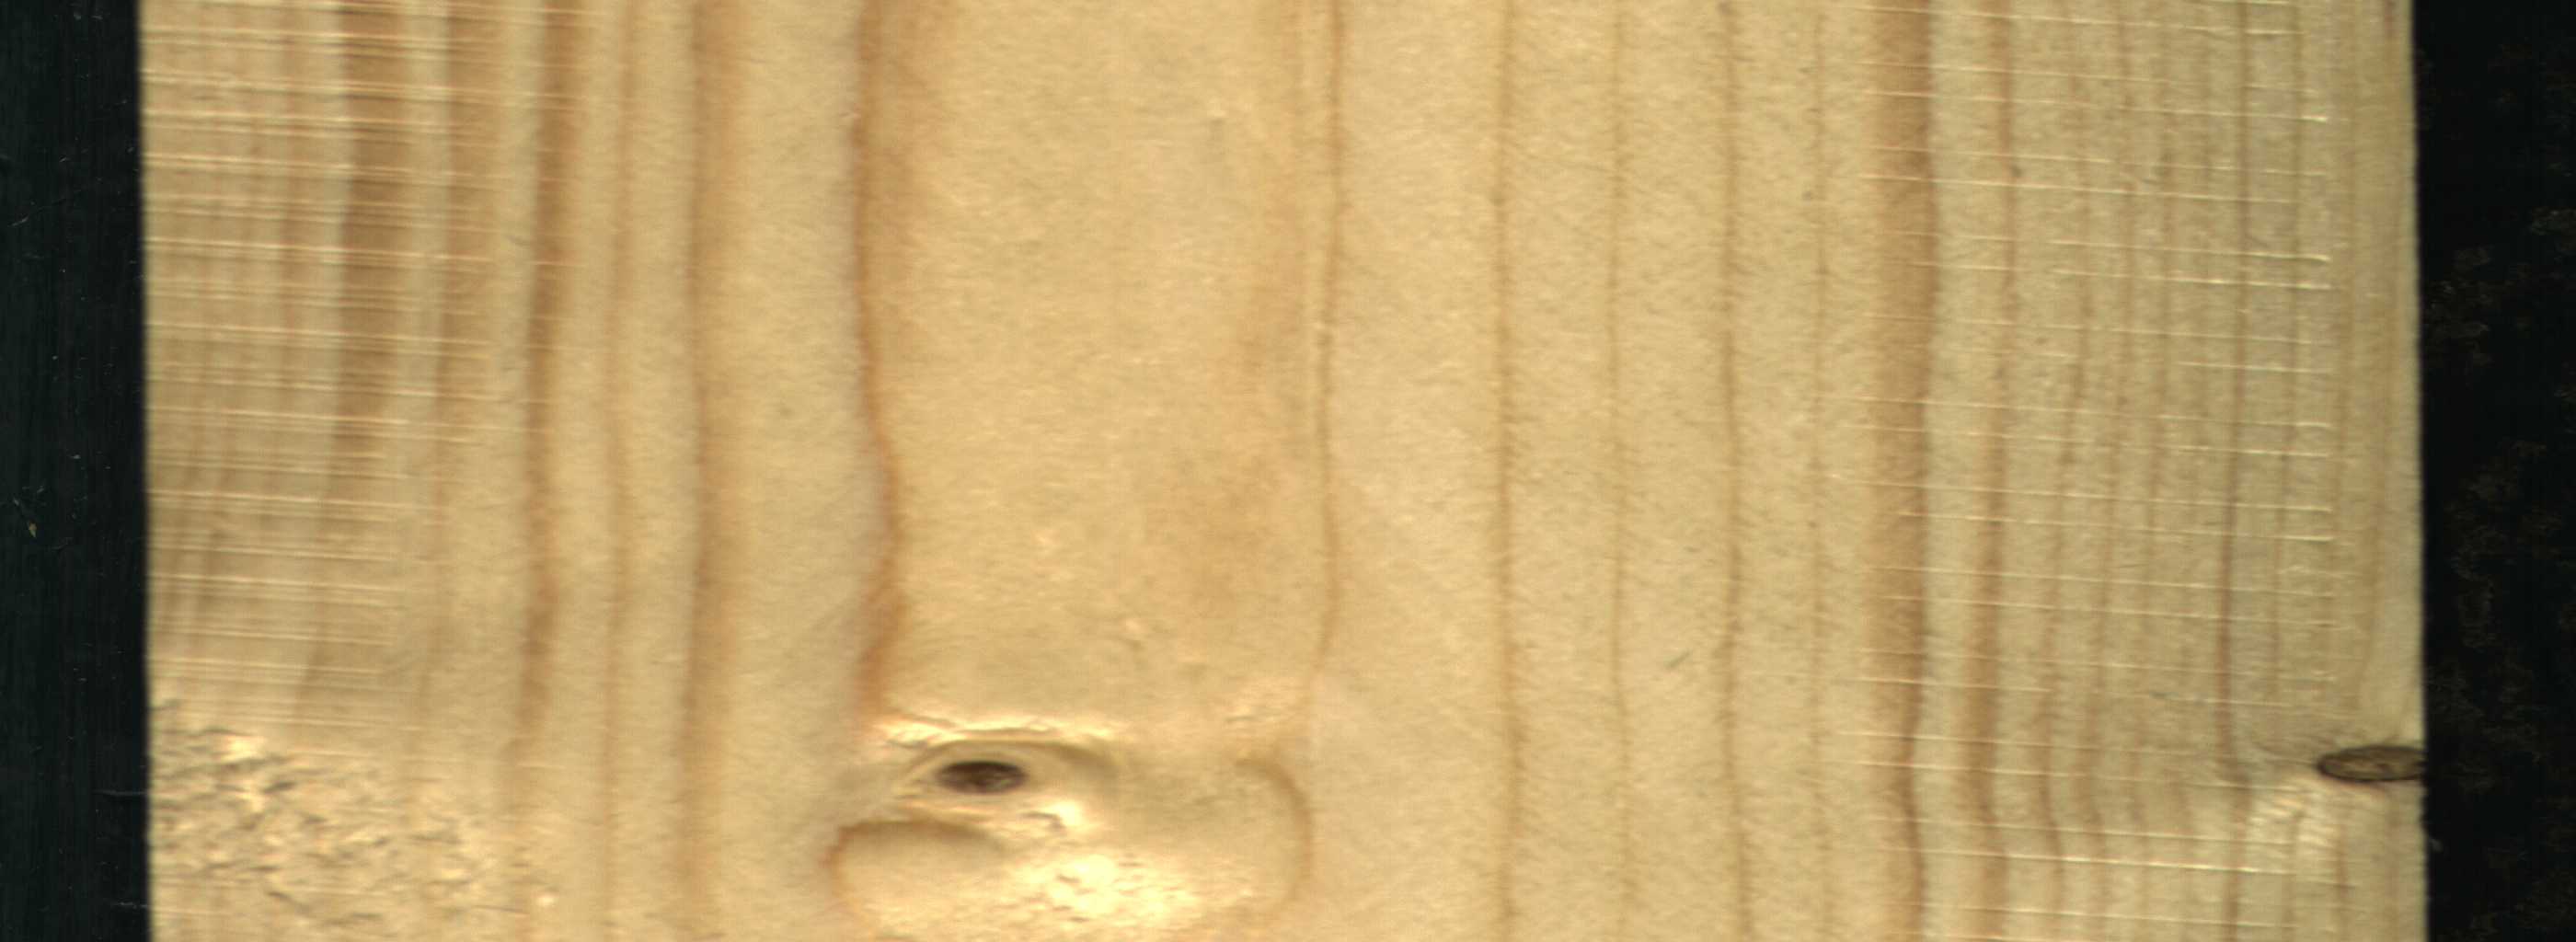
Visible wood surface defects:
Live_Knot
Live_Knot